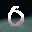
Label: 0